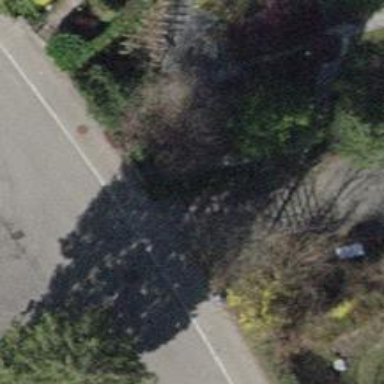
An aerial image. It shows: Staircase with ramp.